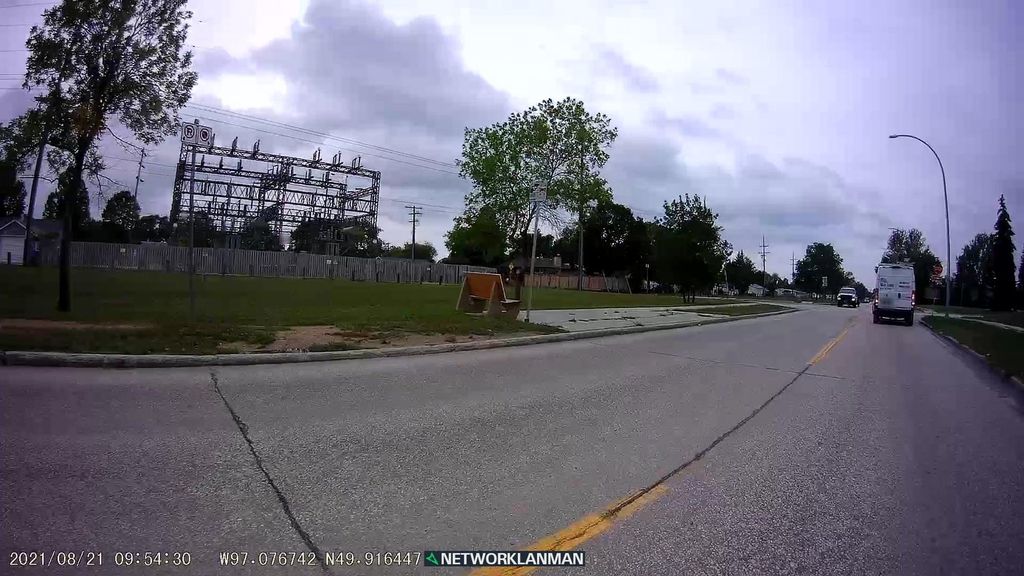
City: winnipeg